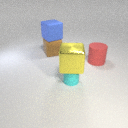
large brown rubber cube below large blue rubber cube